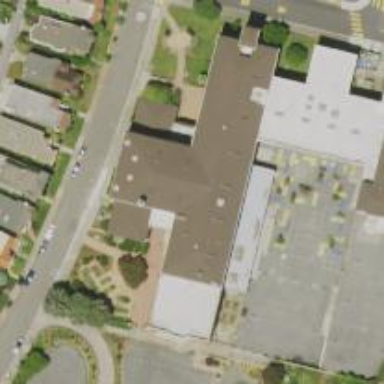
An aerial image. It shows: School.